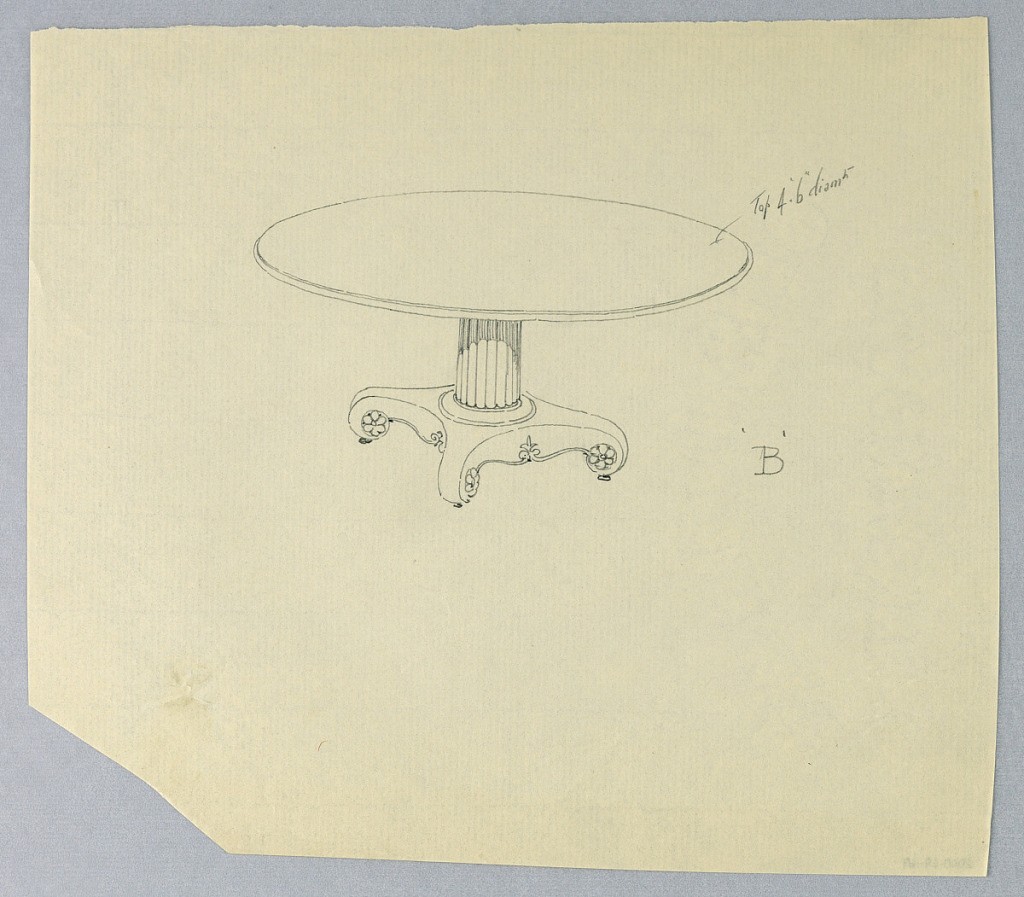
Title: Design for Round Table "B" on Scroll-Like Feet
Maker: A.N. Davenport Co.
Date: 1900–05
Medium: Graphite on thin cream paper
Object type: Drawing
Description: Round thin molded top raised on fluted columnar support with concentric double band moldings around bottom, sitting atop molded "X"-shaped base terminating in 4 [3 shown] scroll-like feet with carved floral rosettes.